Question: I'm trying to plot some overlapping density plots in ggplot2. I'm running into a problem where I cannot remove the diagonal slash from the legend. I have tried using scale_fill_manual() and legend.key as well as the hack from R Cookbook, but I cant seem to get it right.
'''
data(iris)
iris=iris
cols=brewer.pal(3,"Set1")
ggplot(iris) +
geom_density(position="identity",aes(x=iris$Sepal.Length,fill=cols[1]),
colour="black",alpha=.5) +
geom_density(position="identity",aes(x=iris$Sepal.Width,fill=cols[2]),
colour="black",alpha=.5)+
theme_bw() +
scale_fill_identity(guide="legend",labels=c("Sepal Width","Sepal Length"))+
xlab("X axis") +
theme(panel.background=element_blank(),
legend.title=element_blank(),
legend.key = element_rect(),
legend.background = element_blank(),
legend.justification=c(1,0),
legend.position=c(.75,.5),
panel.grid.major = element_blank(),
panel.grid.minor = element_blank(),
panel.border = element_blank(),
panel.background = element_blank())
'''

What can I do to solve this?
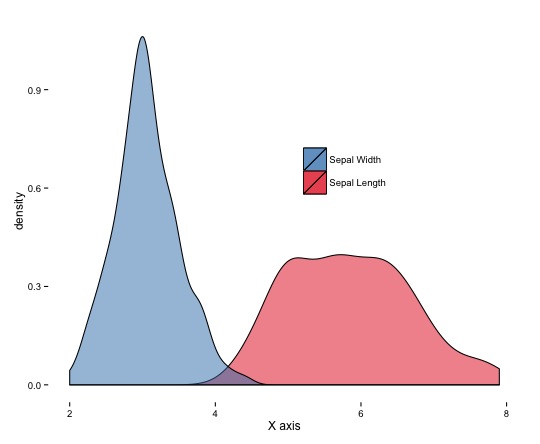
Answer: Try this:
'''
+ guides(fill = guide_legend(override.aes = list(colour = NULL)))
'''
although that removes the black outline as well...which can be added back in by change the 'theme' to:
'''
legend.key = element_rect(colour = "black")
'''
I completely forgot to add this important note: do specify aesthetics via 'x=iris$Sepal.Length' using the '$' operator! That is not the intended way to use 'aes()' and it will lead to errors and unexpected problems down the road.